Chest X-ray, PA view. Patient: 38 years old, sex F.
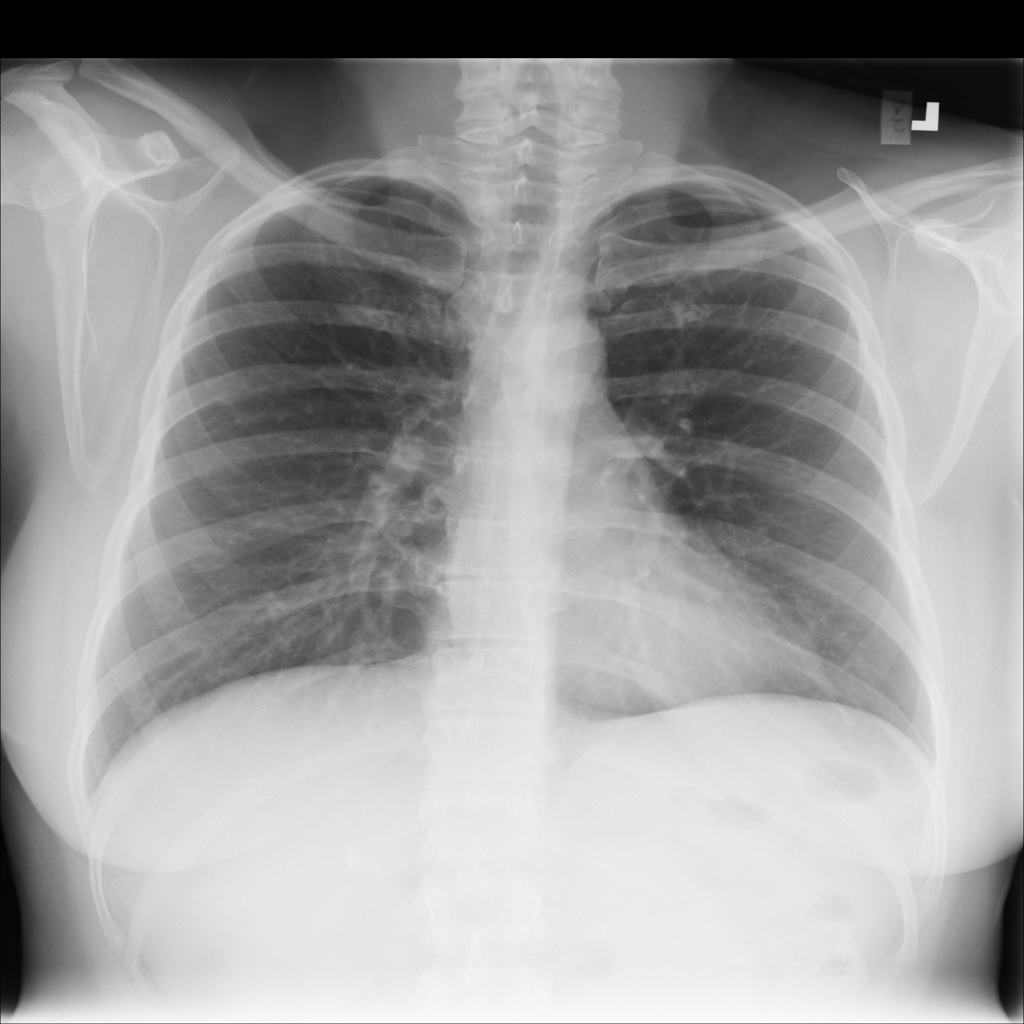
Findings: No Finding